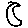
Label: moon